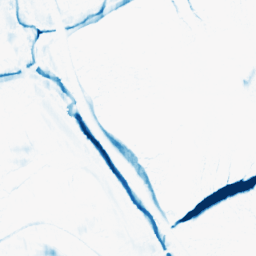
Category: morphological
Decomposition family: morphological_ellipse
Decomposition parameters: operation: closing
width: 20
height: 5
Upsampling method: bilinear
Upsampling parameters: scale: 2
Upsampling scale: 2